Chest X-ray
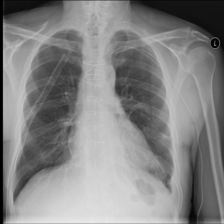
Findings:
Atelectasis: positive
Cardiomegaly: negative
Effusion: positive
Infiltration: positive
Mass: negative
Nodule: negative
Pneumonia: negative
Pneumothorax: positive
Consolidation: negative
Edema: negative
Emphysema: negative
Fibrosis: negative
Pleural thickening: negative
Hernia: negative